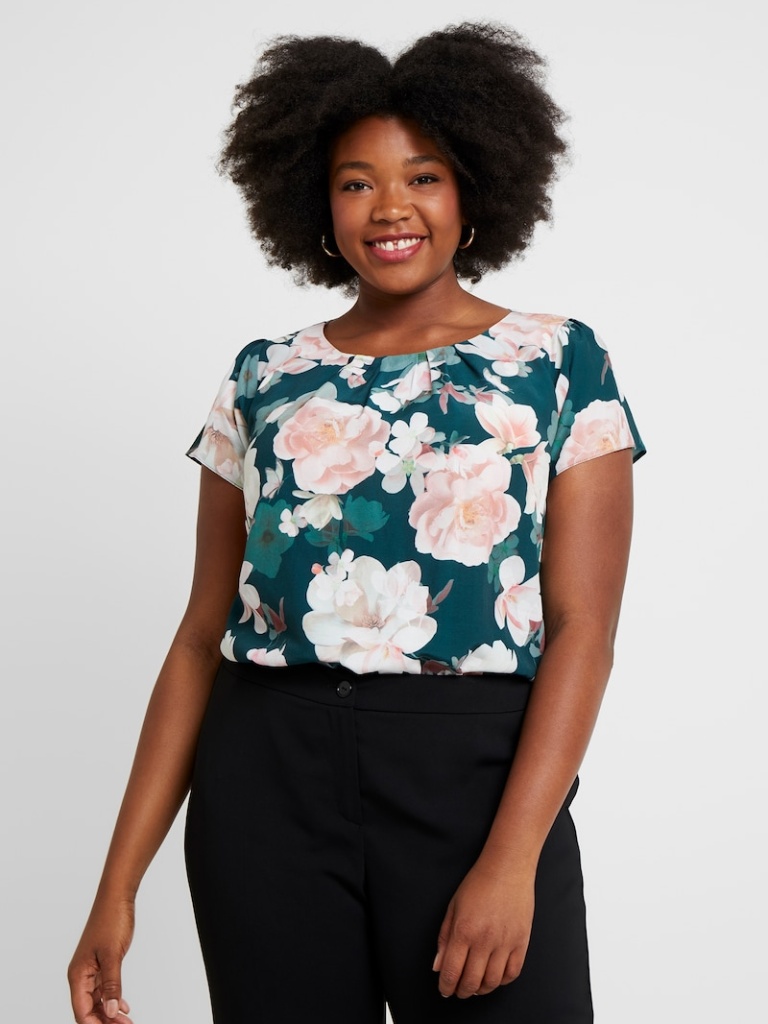
cotton relaxed short sleeve thigh length Fully Tucked in crew tunic